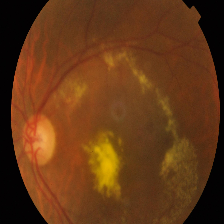
Diabetic retinopathy grade: Proliferative DR